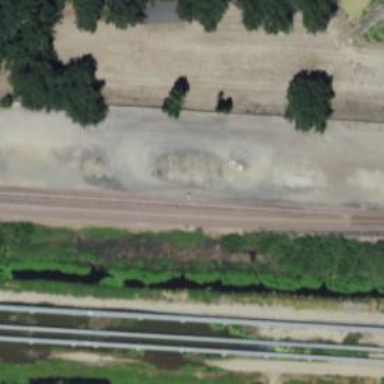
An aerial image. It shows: Railway signal.